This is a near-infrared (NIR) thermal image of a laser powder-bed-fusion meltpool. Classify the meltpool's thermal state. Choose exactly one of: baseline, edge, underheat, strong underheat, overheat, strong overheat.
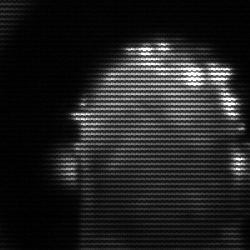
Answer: baseline